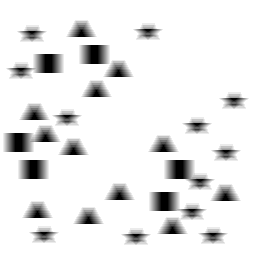
Squares: 6
Triangles: 12
Stars: 12
Total shapes: 30